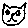
Label: cat